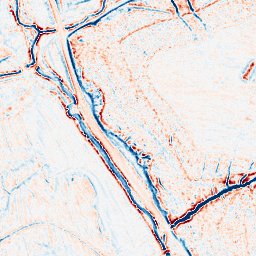
Category: edge_preserving
Decomposition family: bilateral
Decomposition parameters: d: 9
sigma_color: 100
sigma_space: 25
Upsampling method: sinc_blackman
Upsampling parameters: scale: 2
kernel_size: 8
Upsampling scale: 2